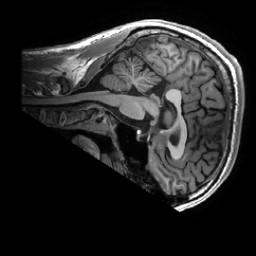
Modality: T1w
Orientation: sagittal
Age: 26
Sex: male
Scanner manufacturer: ge
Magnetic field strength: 3 T
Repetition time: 0.0073 s
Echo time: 0.003 s